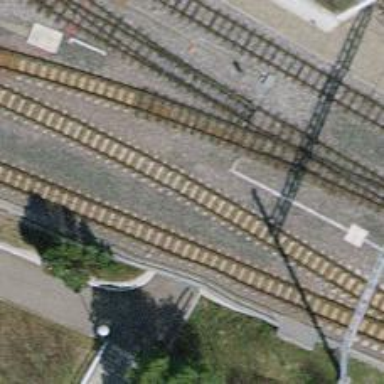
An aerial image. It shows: Narrow-gauge railway track with electrified contact line. The railway has one track.